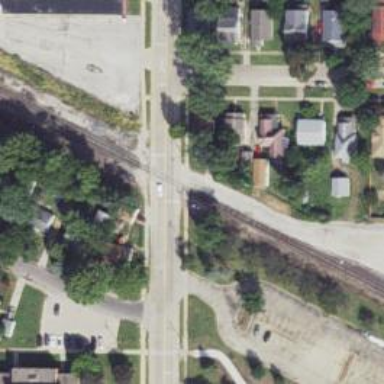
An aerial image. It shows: Railway crossing.